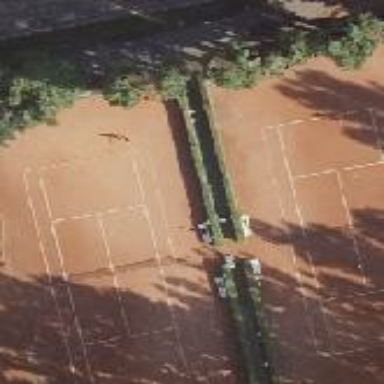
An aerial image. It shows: Clay tennis court on pitch.